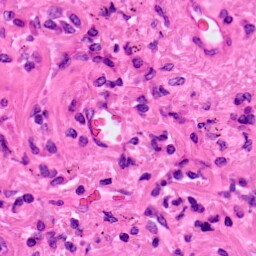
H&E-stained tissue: Lung